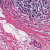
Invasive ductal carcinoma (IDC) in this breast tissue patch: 0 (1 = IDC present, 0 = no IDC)